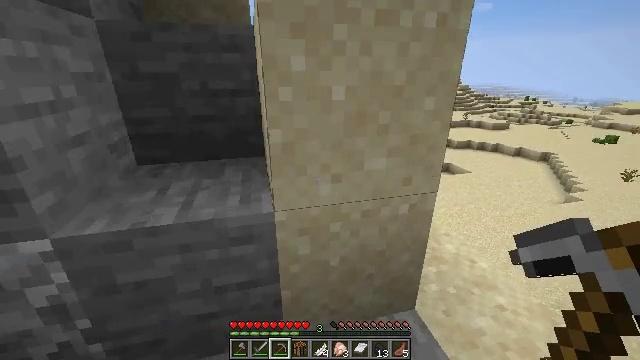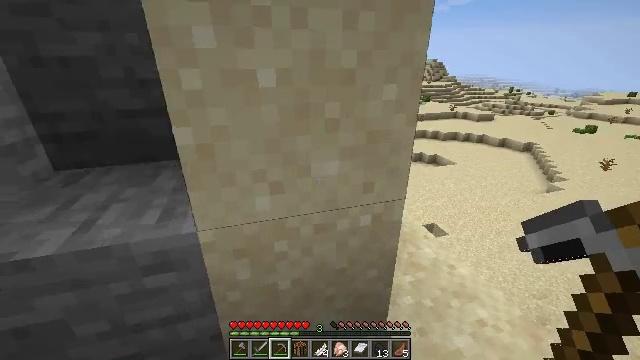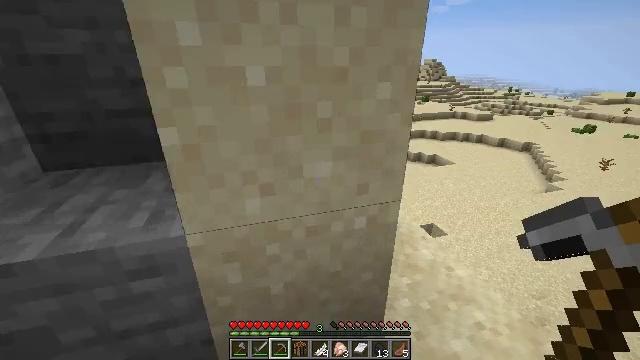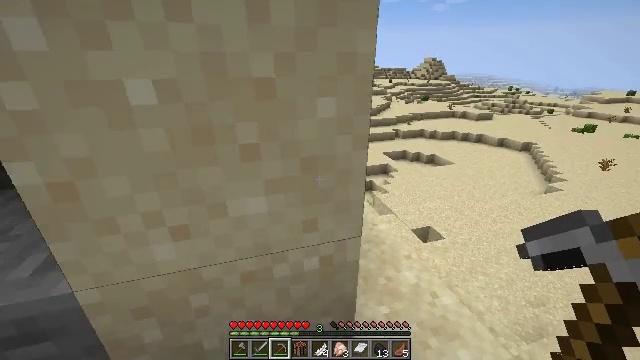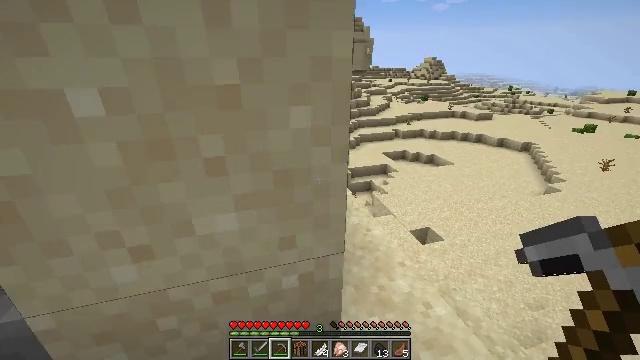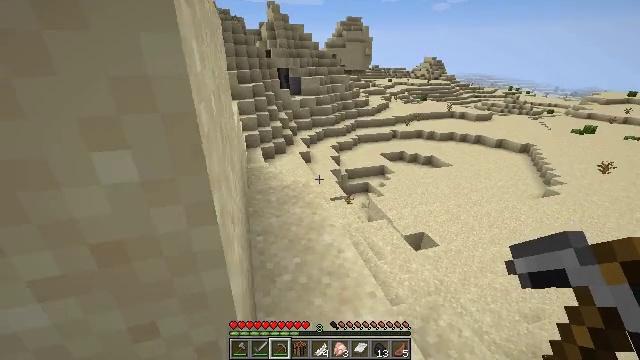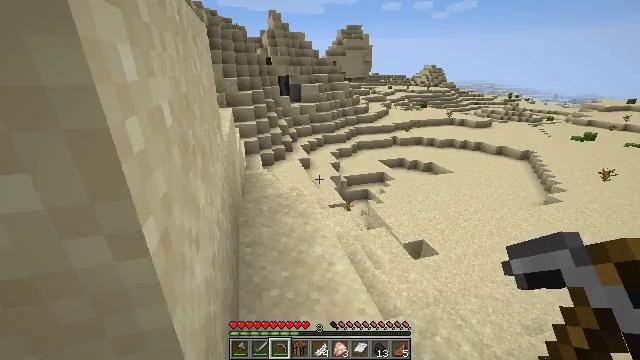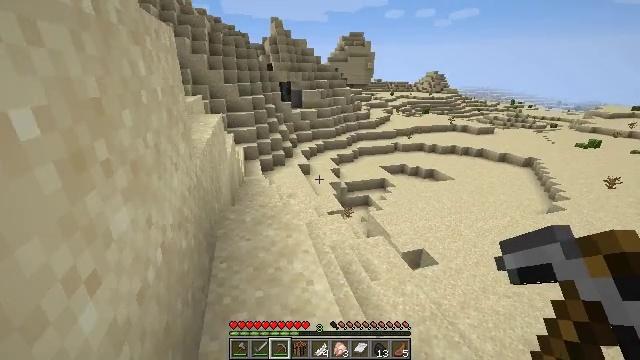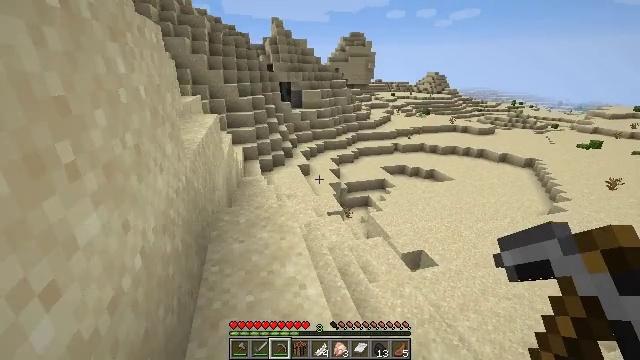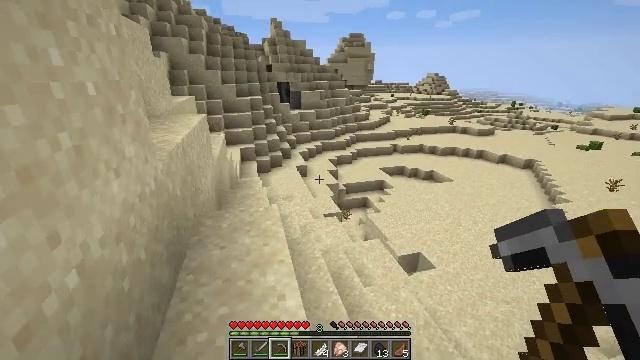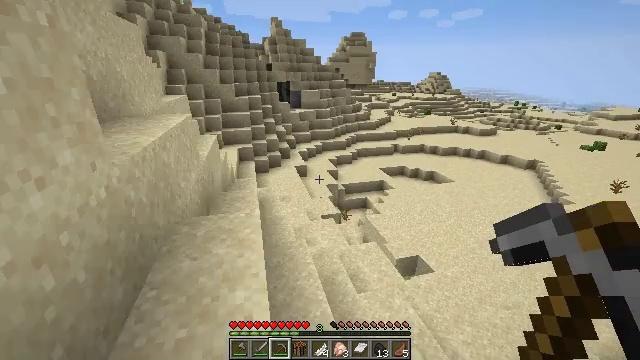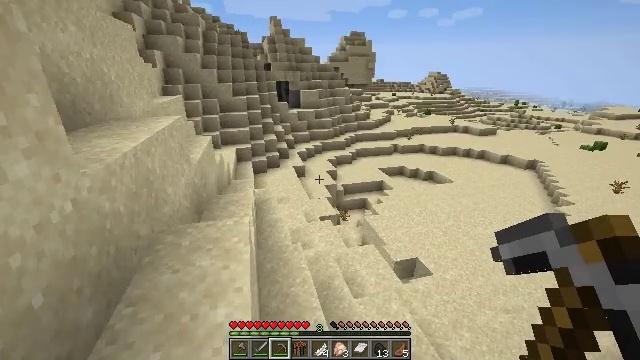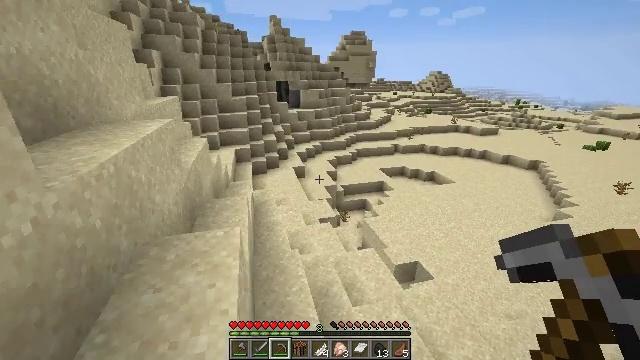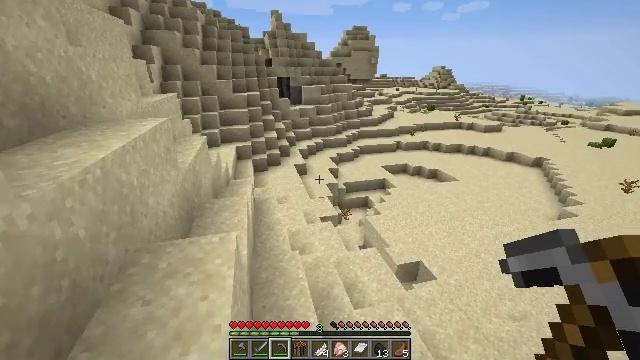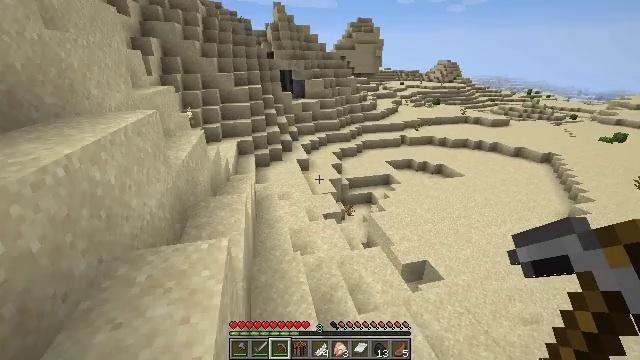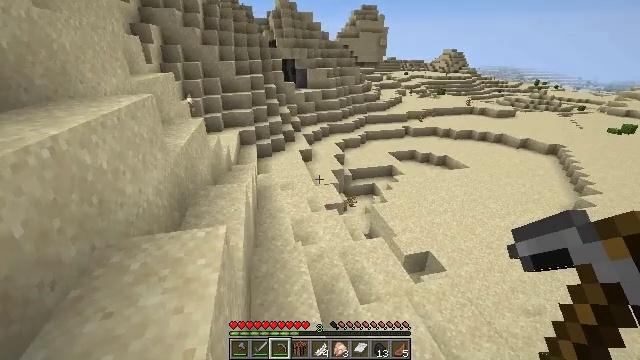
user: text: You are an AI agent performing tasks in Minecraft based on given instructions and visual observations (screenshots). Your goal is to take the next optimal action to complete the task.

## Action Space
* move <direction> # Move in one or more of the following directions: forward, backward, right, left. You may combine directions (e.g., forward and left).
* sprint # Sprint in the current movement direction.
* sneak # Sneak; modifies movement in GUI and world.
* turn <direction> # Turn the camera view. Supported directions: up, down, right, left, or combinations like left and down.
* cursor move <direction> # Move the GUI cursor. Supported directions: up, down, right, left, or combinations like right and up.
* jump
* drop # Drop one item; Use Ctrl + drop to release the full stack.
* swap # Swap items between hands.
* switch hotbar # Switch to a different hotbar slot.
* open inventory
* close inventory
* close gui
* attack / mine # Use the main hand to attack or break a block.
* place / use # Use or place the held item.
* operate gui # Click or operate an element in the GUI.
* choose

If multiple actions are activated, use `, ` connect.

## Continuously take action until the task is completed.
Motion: motion action
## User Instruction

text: Hunt a rabbit.
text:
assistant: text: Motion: move forward and move right, turn right and down
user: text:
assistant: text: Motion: move forward and move right
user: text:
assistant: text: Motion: move forward and move right
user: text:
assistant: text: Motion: move forward and move right
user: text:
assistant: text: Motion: move forward and move right
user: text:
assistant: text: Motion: move forward and move right, turn up
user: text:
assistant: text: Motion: move forward and move right, turn up
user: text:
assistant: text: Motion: move forward and move right
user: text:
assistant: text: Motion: move forward and move right
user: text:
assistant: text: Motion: move forward and move right
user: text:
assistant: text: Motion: move forward
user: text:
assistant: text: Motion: move forward
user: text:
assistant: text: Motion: move forward
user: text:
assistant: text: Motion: move forward, turn down
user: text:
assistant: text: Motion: move forward, turn down
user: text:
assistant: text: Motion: move forward, turn down
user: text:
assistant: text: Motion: move forward, turn down
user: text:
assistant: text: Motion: move forward
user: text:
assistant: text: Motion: move forward
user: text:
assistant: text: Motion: move forward
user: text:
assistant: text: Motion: move forward, turn up
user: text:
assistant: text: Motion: move forward, turn left and up
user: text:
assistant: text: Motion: move forward, turn left and up
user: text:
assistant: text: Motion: move forward
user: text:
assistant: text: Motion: move forward
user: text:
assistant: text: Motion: move forward
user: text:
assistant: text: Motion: move forward
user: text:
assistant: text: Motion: move forward
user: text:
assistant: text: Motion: move forward
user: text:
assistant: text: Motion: move forward